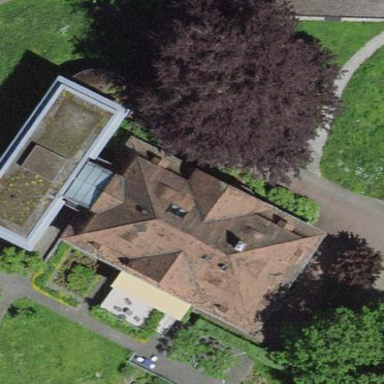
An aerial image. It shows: Clinic building offering healthcare services.